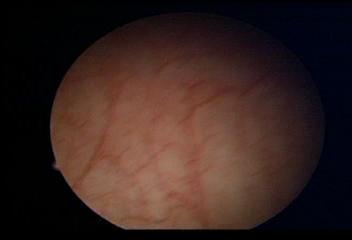
Modality: WLC
Class: Normal mucosa
Bladder cancer association: No